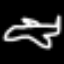
Label: airplane